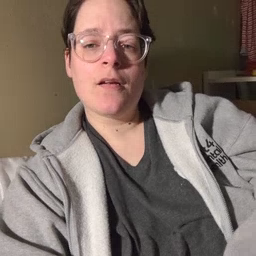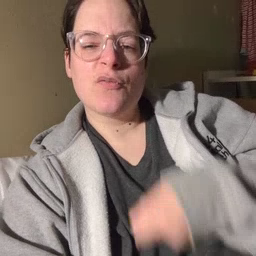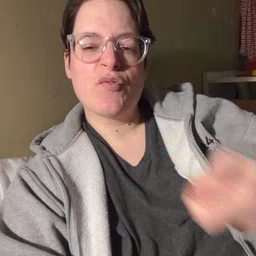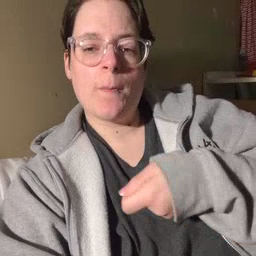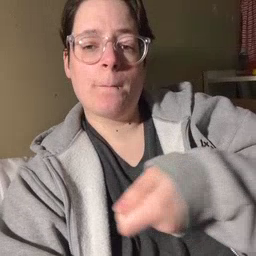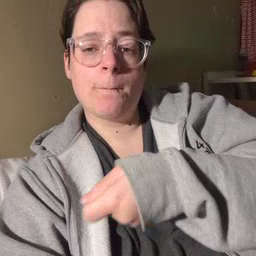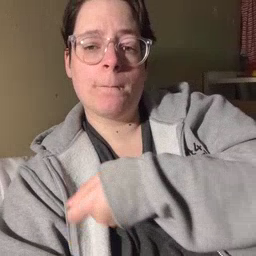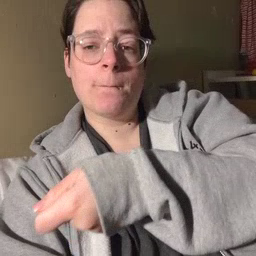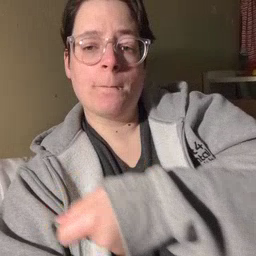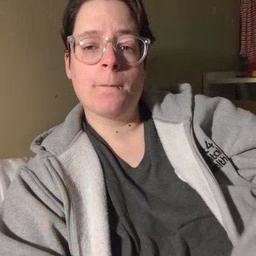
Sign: vacuum